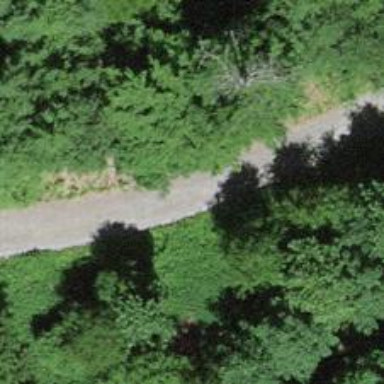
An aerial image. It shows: Cobblestone track with grade3 quality.